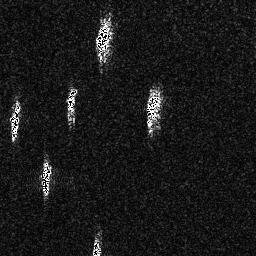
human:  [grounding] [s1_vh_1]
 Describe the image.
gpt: In the satellite image, there is  <ref>1 small ship </ref> <box>[[15, 62, 20, 76, 0]]</box> located at left.